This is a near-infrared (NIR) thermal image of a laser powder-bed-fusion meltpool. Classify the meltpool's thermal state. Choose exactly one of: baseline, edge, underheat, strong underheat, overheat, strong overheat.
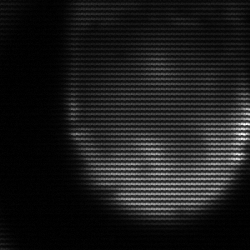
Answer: edge